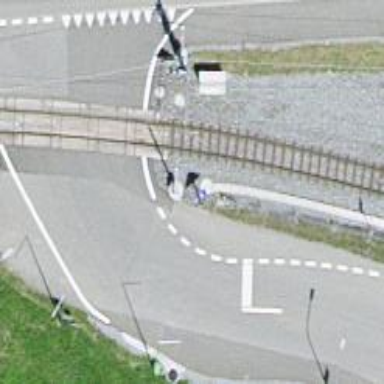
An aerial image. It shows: Abandoned railway siding with electrified contact line. The siding has one track.